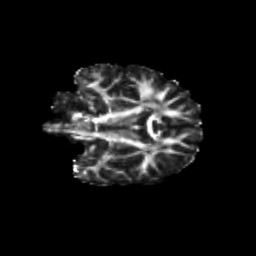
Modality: FA
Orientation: coronal
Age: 10
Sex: female
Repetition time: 9.512 s
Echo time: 0.089 s